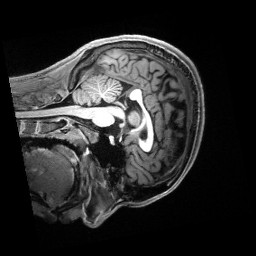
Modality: T1w
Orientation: sagittal
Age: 18
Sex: male
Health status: healthy
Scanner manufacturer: siemens
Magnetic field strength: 3 T
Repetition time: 2.5 s
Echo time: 0.00222 s